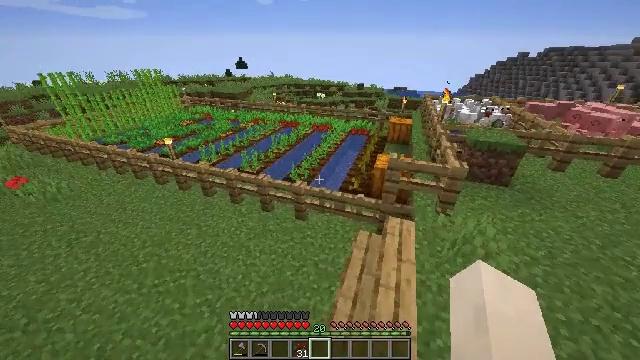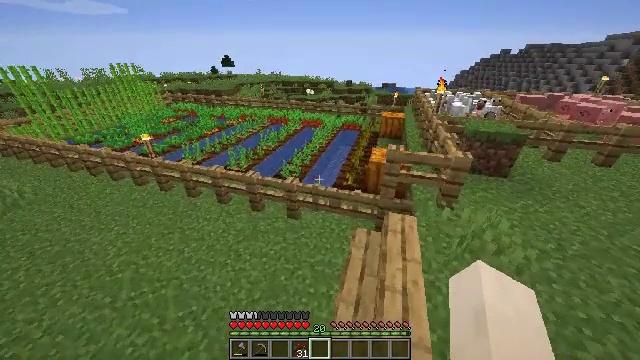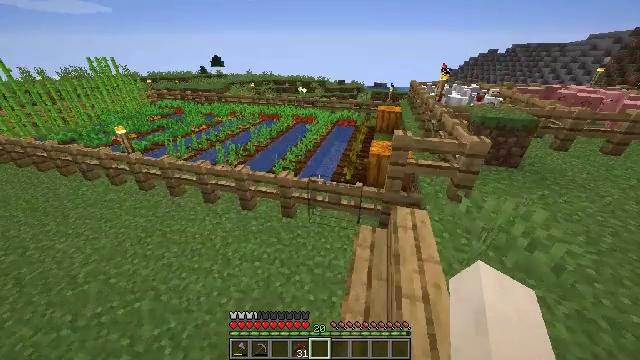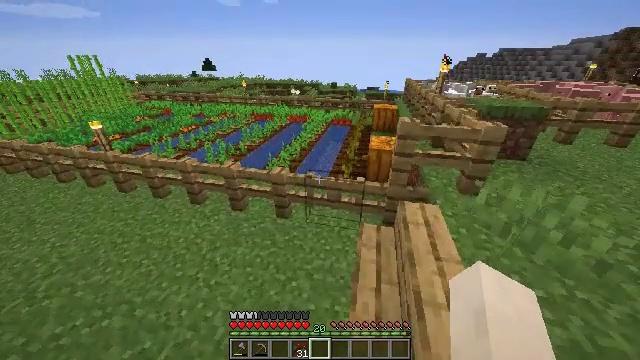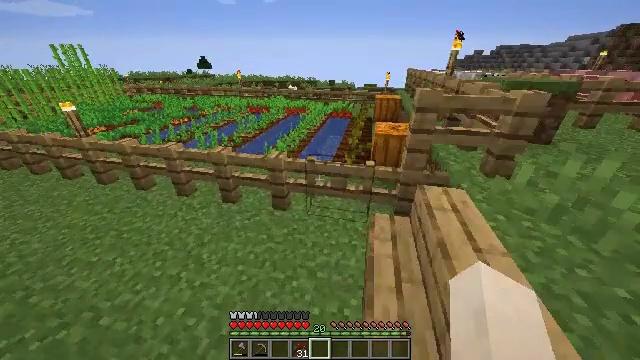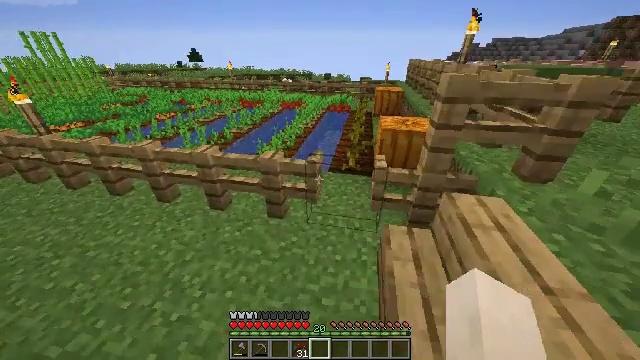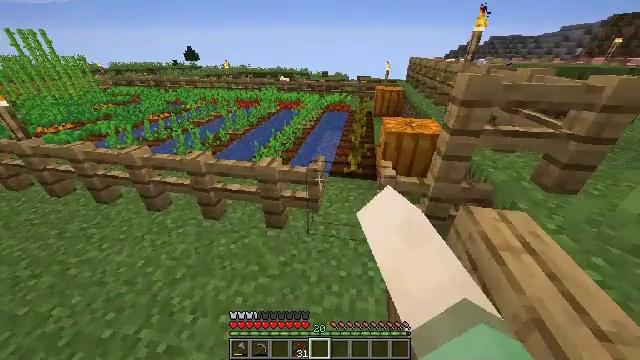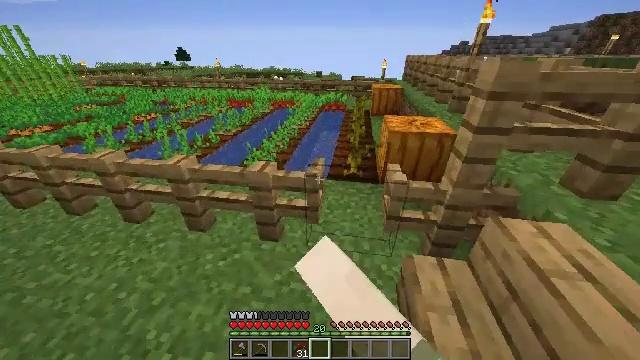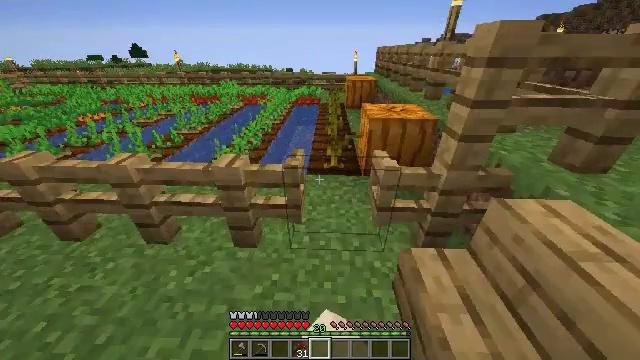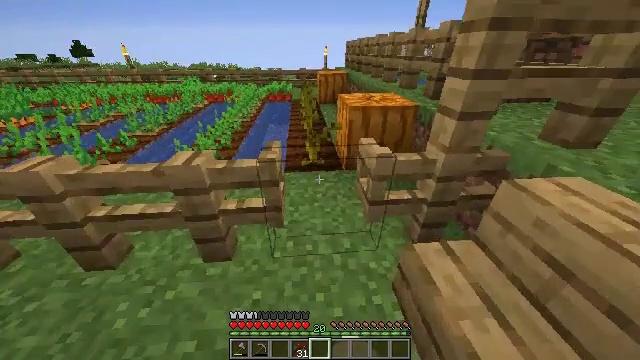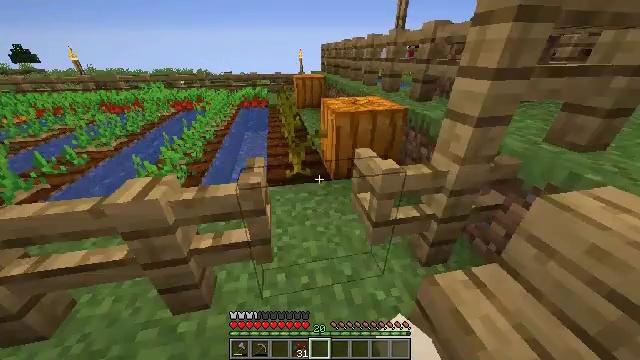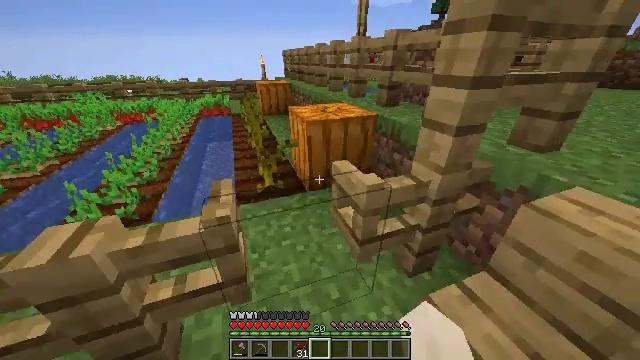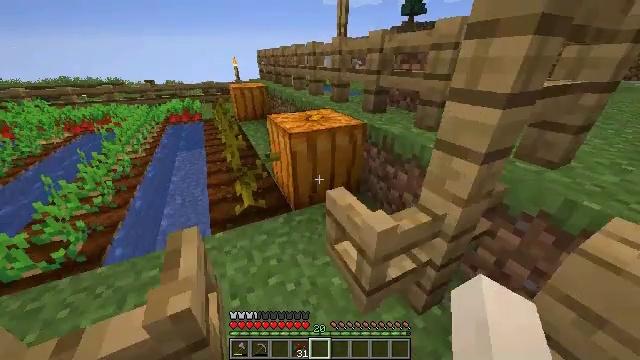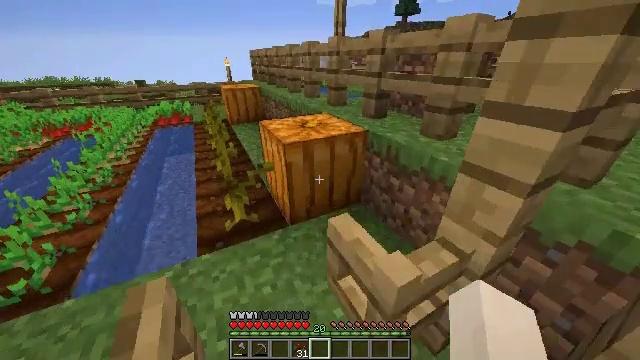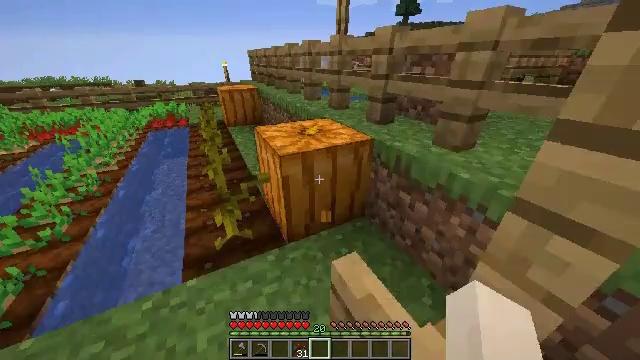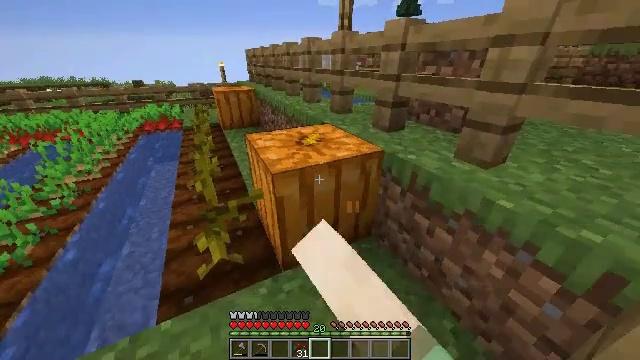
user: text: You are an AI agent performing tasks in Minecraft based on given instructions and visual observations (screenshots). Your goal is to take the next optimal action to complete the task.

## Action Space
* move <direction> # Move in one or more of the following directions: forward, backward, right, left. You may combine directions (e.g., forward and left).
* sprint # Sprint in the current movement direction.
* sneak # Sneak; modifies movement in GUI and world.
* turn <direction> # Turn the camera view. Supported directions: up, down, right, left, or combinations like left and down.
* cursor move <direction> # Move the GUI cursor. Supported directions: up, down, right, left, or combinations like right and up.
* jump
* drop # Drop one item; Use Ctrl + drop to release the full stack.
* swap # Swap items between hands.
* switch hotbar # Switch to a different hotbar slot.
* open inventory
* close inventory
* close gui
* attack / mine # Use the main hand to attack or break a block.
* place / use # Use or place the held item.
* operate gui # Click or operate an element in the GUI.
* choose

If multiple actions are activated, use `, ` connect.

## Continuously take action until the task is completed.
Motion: motion action
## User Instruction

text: Gather a pumpkin block.
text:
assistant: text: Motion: move forward, turn right
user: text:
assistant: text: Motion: move forward, turn right
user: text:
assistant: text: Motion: move forward, turn right and up
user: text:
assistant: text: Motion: move forward
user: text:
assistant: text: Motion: move forward, turn right and down, use / place
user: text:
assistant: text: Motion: move forward, use / place
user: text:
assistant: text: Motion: move forward, turn right, use / place
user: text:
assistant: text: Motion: move forward, turn right
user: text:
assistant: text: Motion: move forward, turn right
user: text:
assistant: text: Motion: move forward, turn right
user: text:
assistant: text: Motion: move forward, turn right and up
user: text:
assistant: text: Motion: move forward, turn right
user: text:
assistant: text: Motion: move forward, turn right
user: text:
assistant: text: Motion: move forward, attack / mine
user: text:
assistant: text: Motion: attack / mine
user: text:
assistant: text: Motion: attack / mine
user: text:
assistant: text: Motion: attack / mine
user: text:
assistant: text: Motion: attack / mine
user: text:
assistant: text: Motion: attack / mine
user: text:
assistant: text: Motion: attack / mine
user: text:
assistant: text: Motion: attack / mine
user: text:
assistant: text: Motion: attack / mine
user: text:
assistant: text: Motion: attack / mine
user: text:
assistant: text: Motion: attack / mine
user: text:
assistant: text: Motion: attack / mine
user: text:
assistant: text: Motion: attack / mine
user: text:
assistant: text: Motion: attack / mine
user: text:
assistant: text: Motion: attack / mine
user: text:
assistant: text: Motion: attack / mine
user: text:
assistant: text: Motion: attack / mine